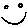
Label: smiley face